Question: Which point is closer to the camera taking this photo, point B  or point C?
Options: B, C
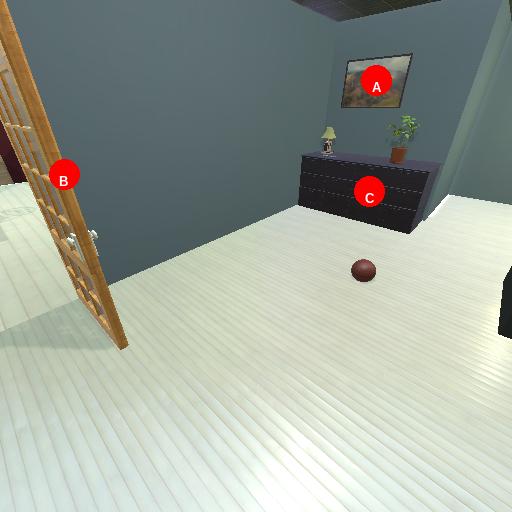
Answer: B